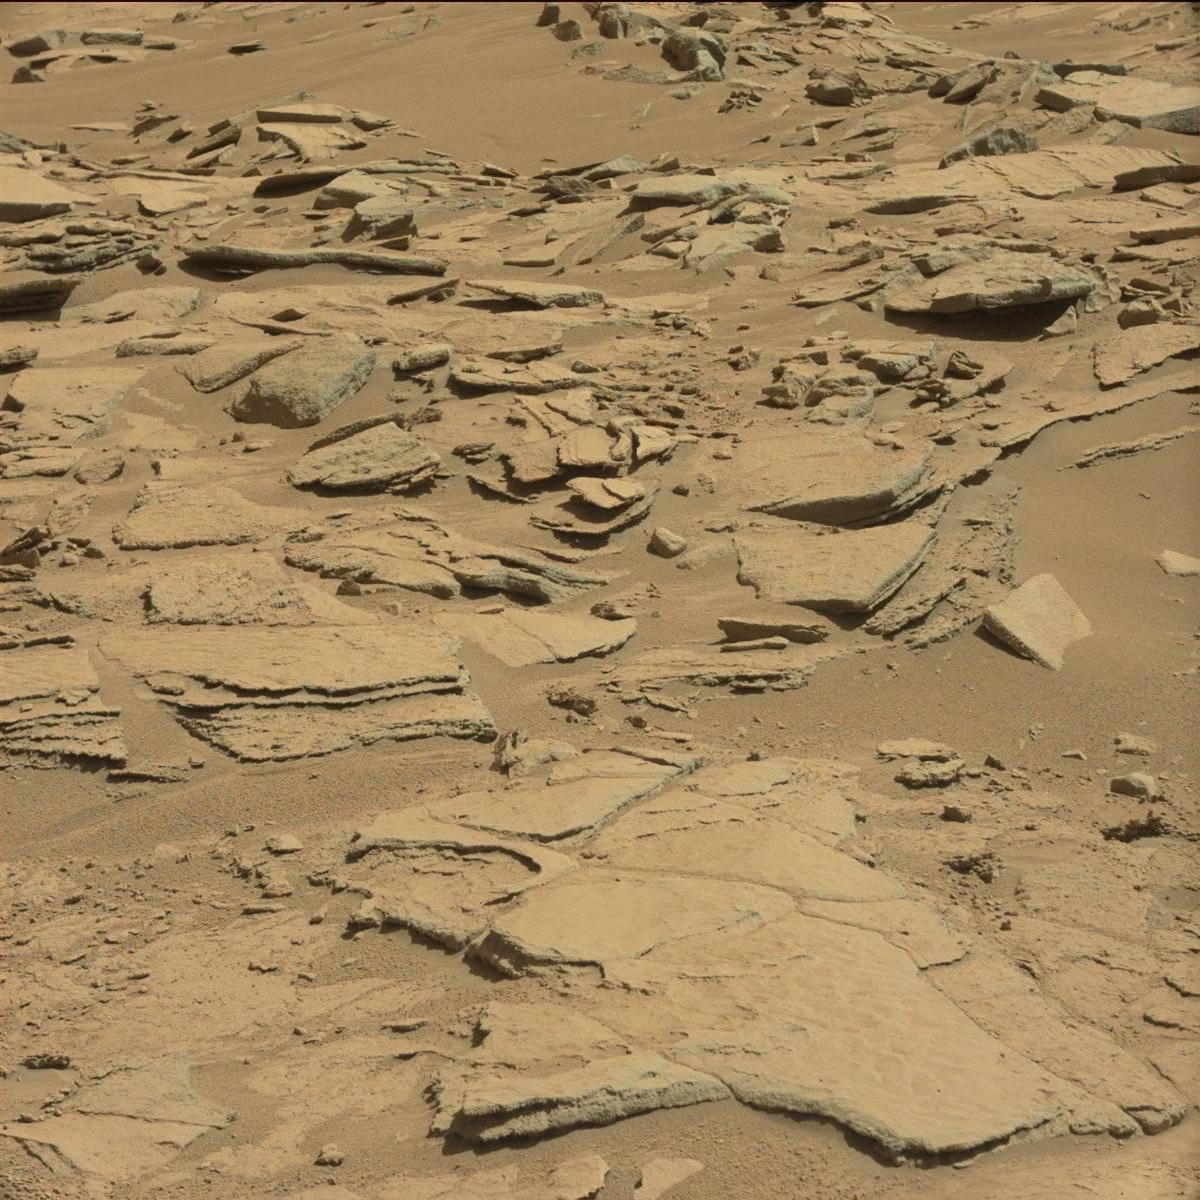
Terrain classes present: Bedrock, Sand / Soil